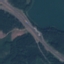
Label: Highway